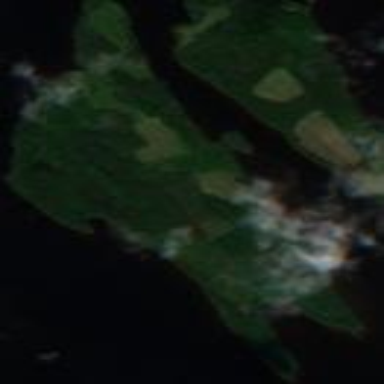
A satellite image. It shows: Island.